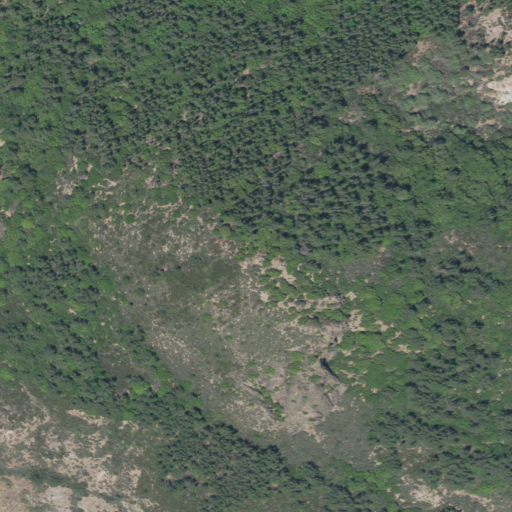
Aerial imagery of mountain in California named Sugarloaf Mountain containing grassland and shrub